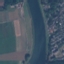
Label: River